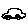
Label: car